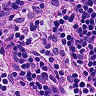
Metastatic tissue present: no